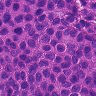
Metastatic tissue present: yes